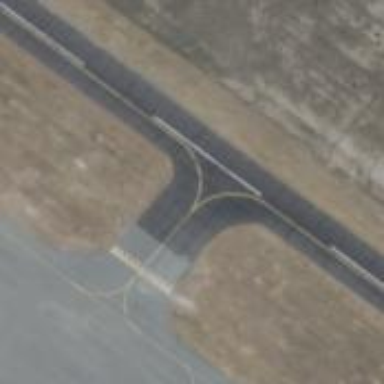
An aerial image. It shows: Runway surface made of asphalt at airport.